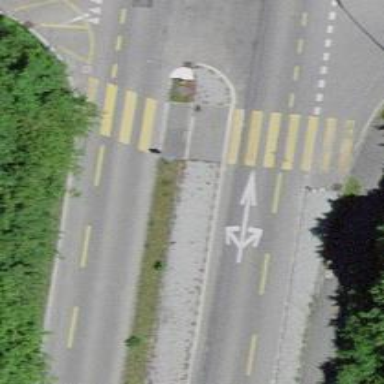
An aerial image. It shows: Zebra crossing with uncontrolled intersection and pedestrian island.